Question: I know how to give effect of Pencil Sketch to image but my question is different from this.
I found app on <URL> which is using Live Camera Streaming in its Application.

After showing image you already know what my question will be.
: How can I achieve this?
I know about but it has not such option. Will do this?
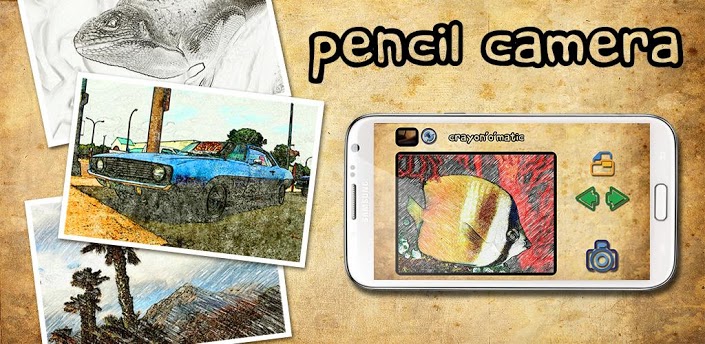
Answer: iOs has GPUImage which do image processing on GPU.
<URL> which provides . It provides selected image based as well Camera live filter.
Following are list of filters provided by GPU Image.
- - - - - - - - - - - - - - - - - - - - - - - -